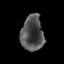
Tissue: prostate
Cell type: Myeloid cells
Senescence score: 0.3024
Nuclear area (px): 785
Mean DAPI intensity: 80.879